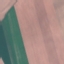
Land use / land cover: AnnualCrop